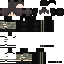
A female skeleton skin with dark skin, wearing brown helmet dressed in a black robe top and black pants, featuring a closed mouth.